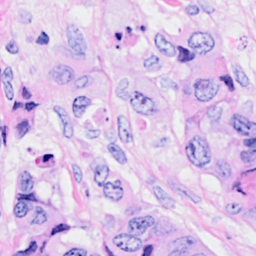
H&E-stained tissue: Breast